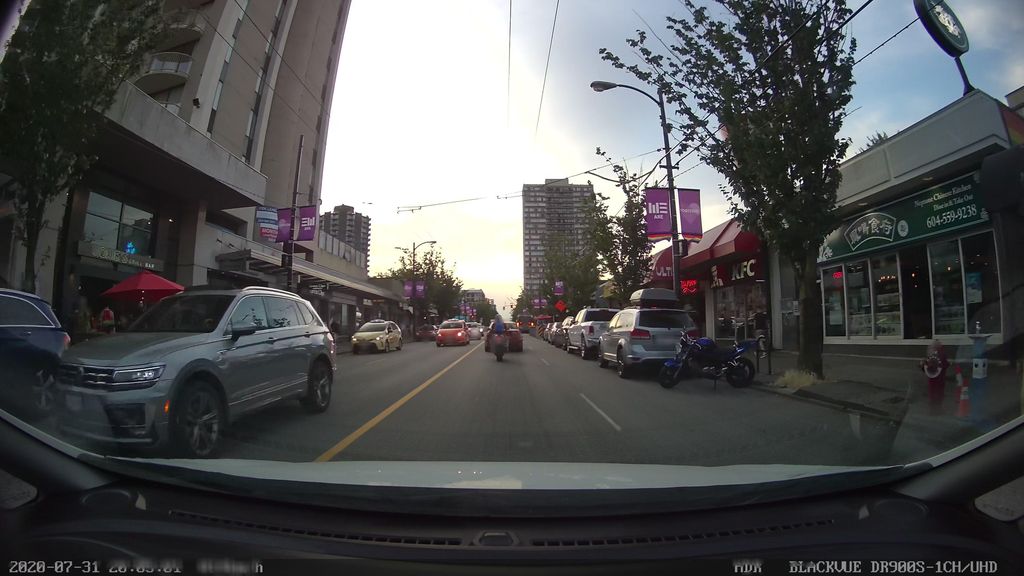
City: vancouver